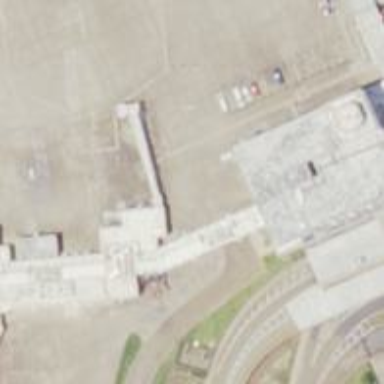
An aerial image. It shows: Airport gate.